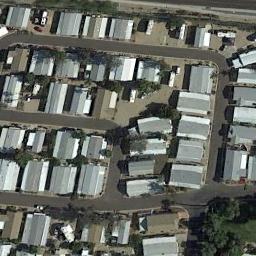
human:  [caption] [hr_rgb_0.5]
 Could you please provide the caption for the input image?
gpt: There are a row of colorful mobile homes on both sides of the road .

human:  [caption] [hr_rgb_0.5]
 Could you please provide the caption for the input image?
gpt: There are many buildings of different shapes and sizes in the mobile home parks .

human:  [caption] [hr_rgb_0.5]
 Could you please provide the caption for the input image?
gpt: The mobile home park is on the open place next to the road .

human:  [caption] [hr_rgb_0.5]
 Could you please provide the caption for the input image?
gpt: The mobile home park has lots of neatly arranged white mobile homes and some roads go through the mobile home park .